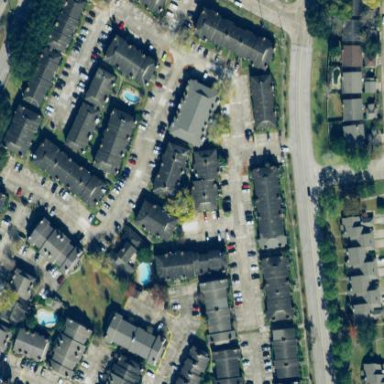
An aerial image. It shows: Residential neighbourhood with condominium buildings.